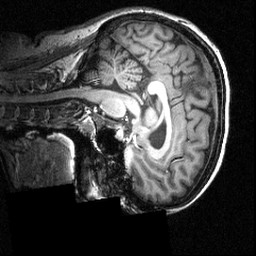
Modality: T1w
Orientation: sagittal
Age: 25
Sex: female
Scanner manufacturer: siemens
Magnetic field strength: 3.951 T
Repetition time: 1.5 s
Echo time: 0.00335 s